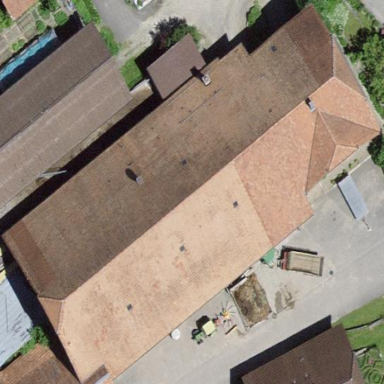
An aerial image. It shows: Farm building.